Question: Ok so I've been working on an app in Android Studio for school. I have a webview inside of a fragment. But in the app, when ever I open the fragment on my phone, the app crashes and my phone says "Unfortunately, LARKer App has stopped."
Here's the Fragment class:
'''
import android.content.Intent;
import android.net.Uri;
import android.support.v4.app.Fragment;
import android.os.Bundle;
import android.support.annotation.Nullable;
import android.view.KeyEvent;
import android.view.LayoutInflater;
import android.view.View;
import android.view.ViewGroup;
import android.webkit.WebSettings;
import android.webkit.WebView;
import android.webkit.WebViewClient;
/**
* Created by Andrew on 12/29/2014.
*/
public class menu4_Fragment extends Fragment {
private WebView mWebView;
View rootview;
@Nullable
@Override
public View onCreateView(LayoutInflater inflater, ViewGroup container, Bundle savedInstanceState) {
rootview = inflater.inflate(R.layout.menu4_layout,container,false);
mWebView = (WebView) getView().findViewById(R.id.webView);
WebSettings webSettings = mWebView.getSettings();
webSettings.setJavaScriptEnabled(true);
mWebView.loadUrl("foo");
mWebView.setWebViewClient(new MyWebViewClient());
return rootview;
}
public class MyWebViewClient extends WebViewClient {
@Override
public boolean shouldOverrideUrlLoading(WebView view, String url) {
if(Uri.parse(url).getHost().contentEquals("foo")) {
// This is my website, so do not override; ler my WebView load the page
return false;
}
//Otherwise, the link is not for a page on my site, so launch another Activity that handles URLs
Intent intent = new Intent(Intent.ACTION_VIEW, Uri.parse(url));
startActivity(intent);
return true;
}
}
}
'''
And here's the XML:
'''
<?xml version="1.0" encoding="utf-8"?>
<RelativeLayout xmlns:android="http://schemas.android.com/apk/res/android"
android:layout_width="match_parent" android:layout_height="match_parent">
<TextView
android:layout_width="wrap_content"
android:layout_height="wrap_content"
android:textAppearance="?android:attr/textAppearanceLarge"
android:text="LARK: Login"
android:id="@+id/textView"
android:layout_alignParentTop="true"
android:layout_centerHorizontal="true"
android:layout_marginTop="35dp"
android:textSize="50dp" />
<WebView
android:layout_width="wrap_content"
android:layout_height="wrap_content"
android:id="@+id/webView"
android:layout_below="@+id/textView"
android:layout_alignParentBottom="true"
android:layout_alignParentLeft="true"
android:layout_alignParentStart="true"
android:layout_alignParentRight="true"
android:layout_alignParentEnd="true" />
</RelativeLayout>
'''
Here's an image of what I got on my phone:

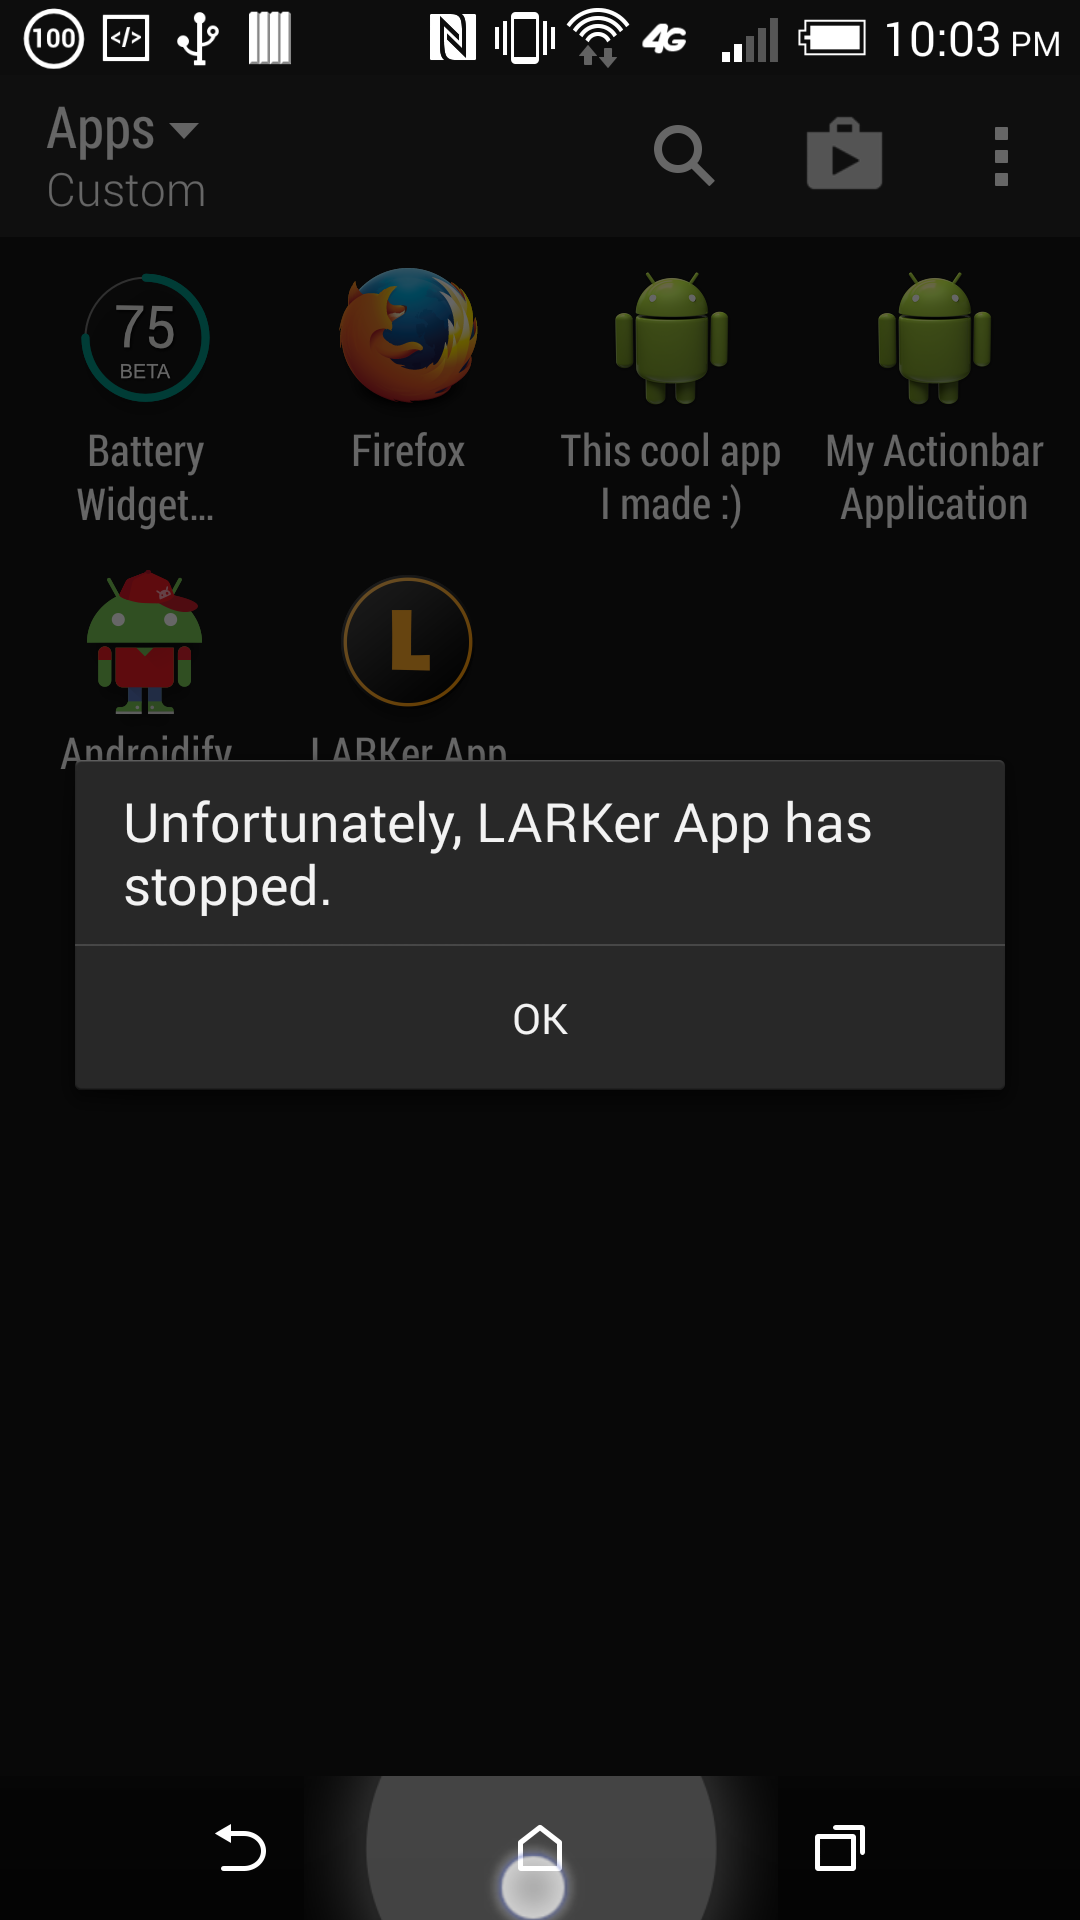
Answer: Change this code
'''
mWebView = (WebView) getView().findViewById(R.id.webView);
'''
Like this, it will work
'''
mWebView = (WebView) rootview.findViewById(R.id.webView);
'''
You have to get the view's from your View Group.otherwise it will return error.